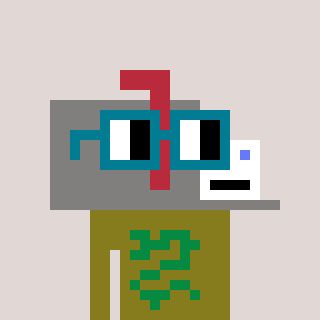
a pixel art character with square dark green glasses, a mailbox-shaped head and a gunk-colored body on a warm background